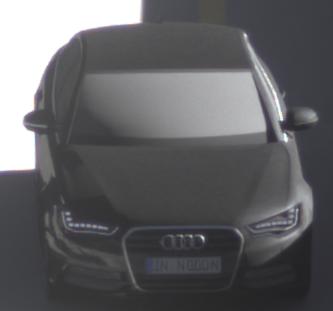
Make: Audi
Model: A6 2.0 TFSI
Detailed model: A6 (C7) Limousine
Model produced from: 2011/10
Model produced until: 2014/09
Doors: 4
Color: black
Road condition: dry road
Daytime: morning or afternoon
Contrast: high contrast